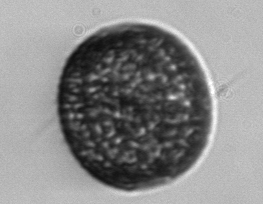
Label: Coscinodiscus